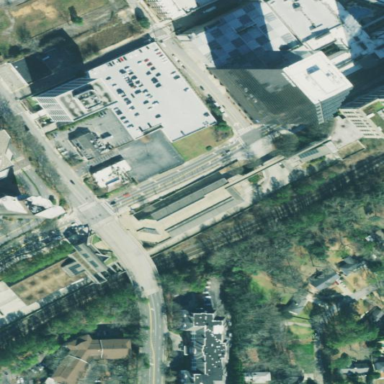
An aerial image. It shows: Train station building.